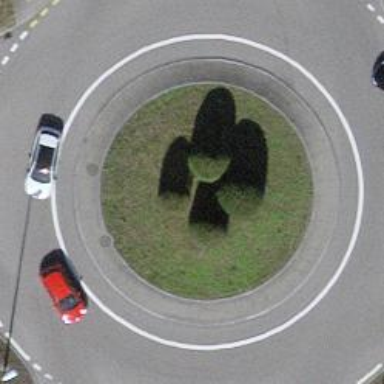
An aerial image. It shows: Secondary road with asphalt surface leading to roundabout.